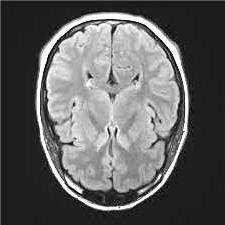
Label: notumor